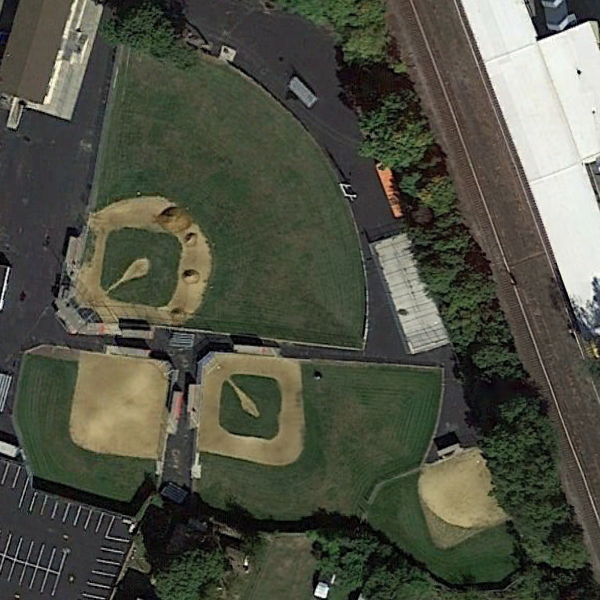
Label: BaseballField